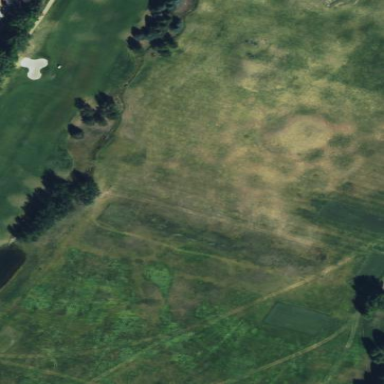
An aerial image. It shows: Grassy area used as driving range for golf.